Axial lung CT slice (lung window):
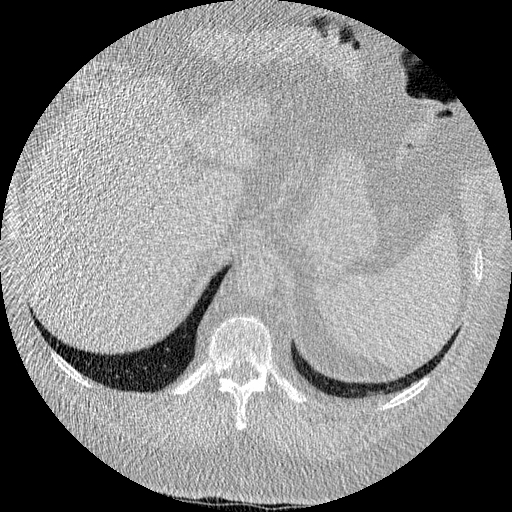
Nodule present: no